Question: I have a little problem with an Excel project I have.
I will be selecting a group of cells and I want a macro that when runs has a for loop that checks all the containing cells to see if their style is 'good' and if it is, add one to the total box

In this example, when I select the cells in this table and press the button the cell below total should read 5 because 5 of the cells in the table have the 'good' theme.
(lets say, for example, the cell under the 'Total' cell is D5)
Thanks!
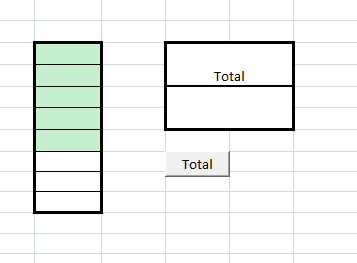
Answer: It's not clear what 'good style' is, but you can try something like that:
'''
Sub CheckStyle()
Dim rng As Range
Dim total As Integer
If TypeName(Selection) = "Range" Then
For Each rng In Selection
'enter any 'good' style defintion below
If rng.Style = "Good" Then
total = total + 1
End If
Next rng
'change d5 to result cell address below
ActiveSheet.Range("d5").Value = total
End If
End Sub
'''